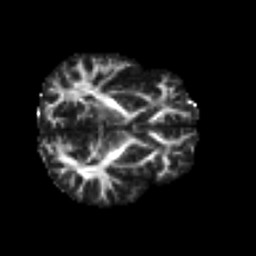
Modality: FA
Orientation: axial
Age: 32
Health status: ill
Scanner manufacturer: philips
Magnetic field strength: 3 T
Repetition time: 9 s
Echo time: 0.127 s